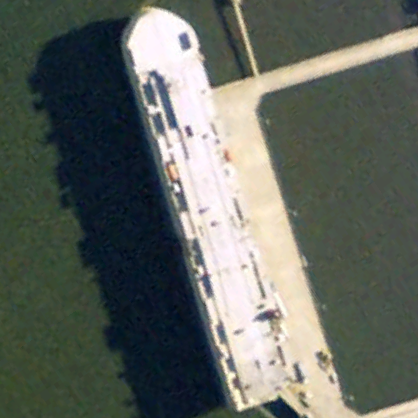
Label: civil